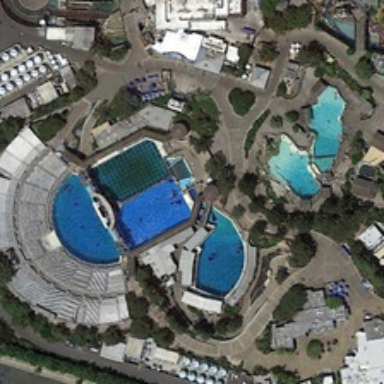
Some green trees and swimming pools are in a resort .